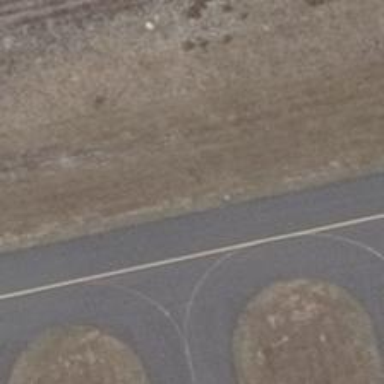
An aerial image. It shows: Taxiway edge illuminated for aviation.